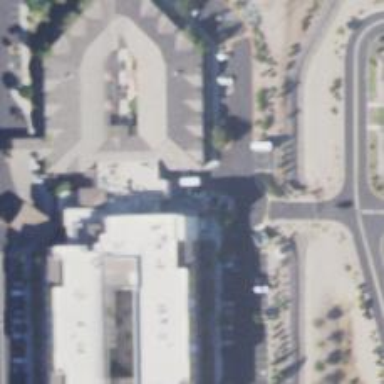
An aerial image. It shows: Building.